Question: My data structure is set up this way
- -
Here's how the relationship looks like:

How do I get a list of courses the user takes?
The query I have now is:
'''
var courses = (from ClassEnrollment enrolment in entities.ClassEnrollment
where enrolment.UserID == UserID
join Module module in entities.Module
on enrolment.ModuleID equals module.ID
select module.Course
).ToList();
'''
However, this doesn't result in a list of courses, but rather a list of list of courses.
How can I flatten this query to a list of distinct courses?
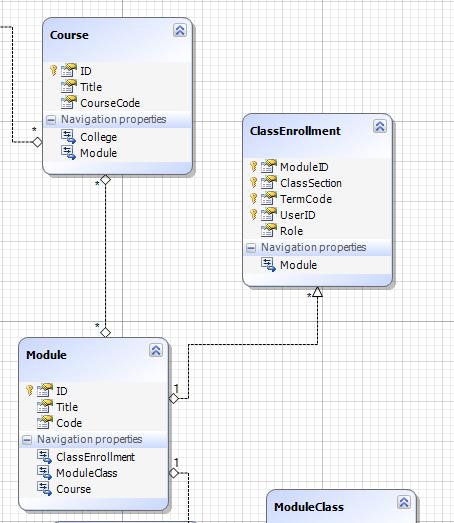
Answer: Something like this:
'''
var courses = from ClassEnrollment enrolment in entities.ClassEnrollment
from module in entities.Module
where enrolment.ModuleID equals module.ID && enrolment.UserID equals UserID
select module.Course
'''